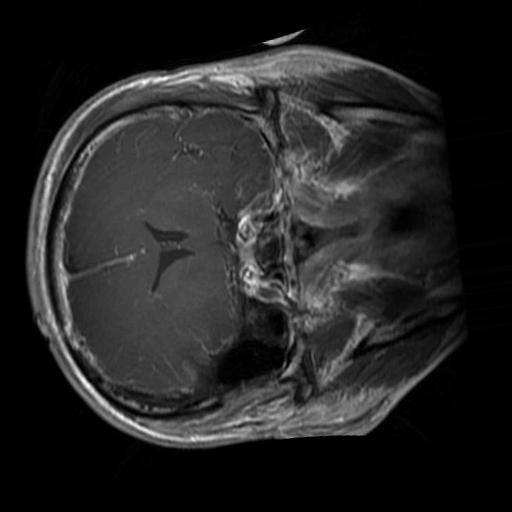
Label: brain_glioma